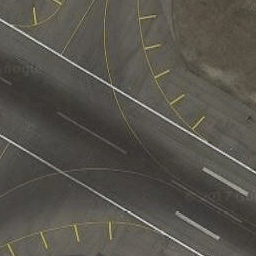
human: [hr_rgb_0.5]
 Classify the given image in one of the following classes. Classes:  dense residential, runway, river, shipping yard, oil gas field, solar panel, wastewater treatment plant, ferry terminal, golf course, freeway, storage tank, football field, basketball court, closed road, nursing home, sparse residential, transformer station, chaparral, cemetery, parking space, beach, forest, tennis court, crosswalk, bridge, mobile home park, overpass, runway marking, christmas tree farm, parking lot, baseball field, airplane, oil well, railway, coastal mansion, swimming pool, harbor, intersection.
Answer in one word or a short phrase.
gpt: runway